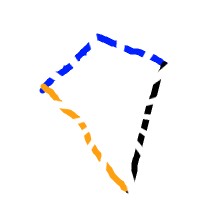
Shape: kite